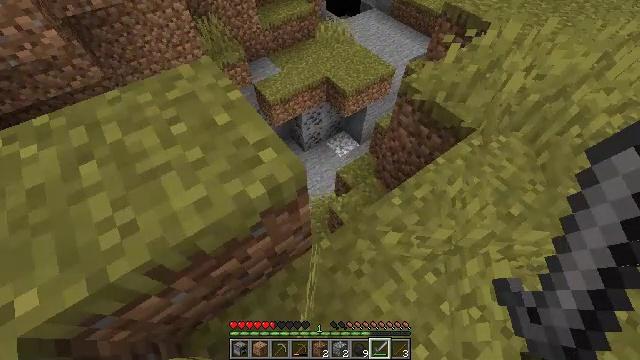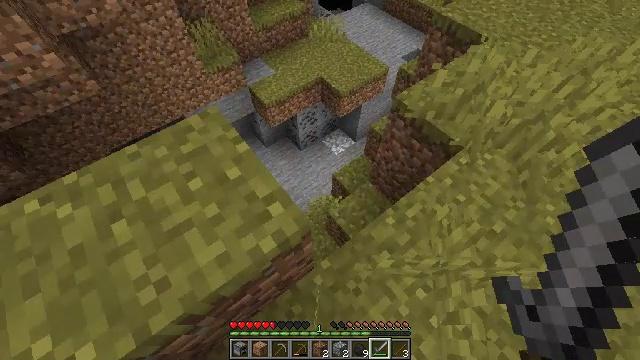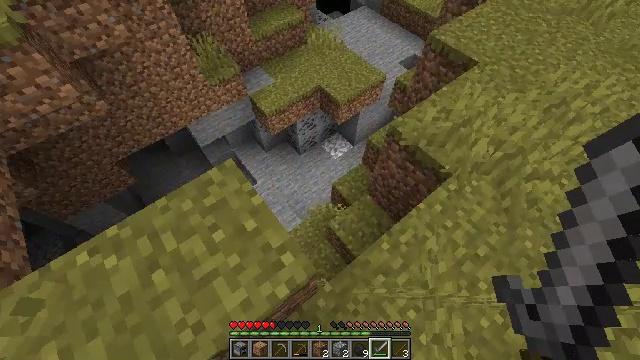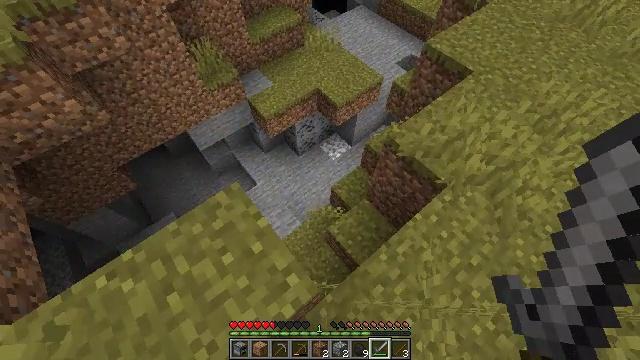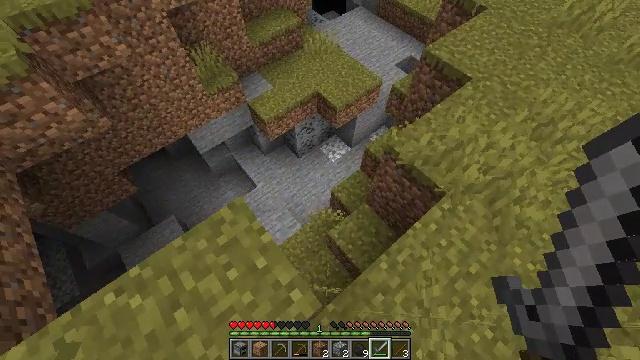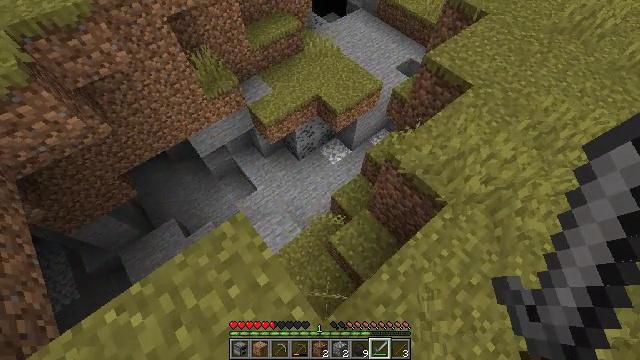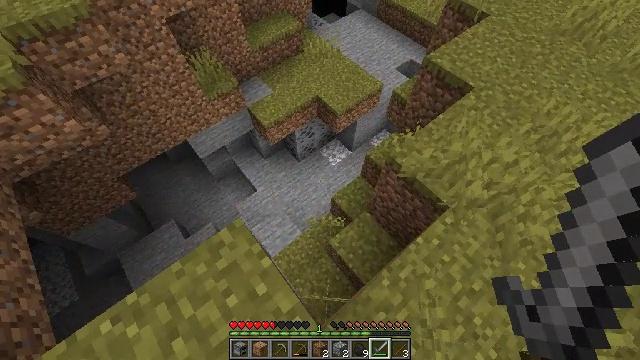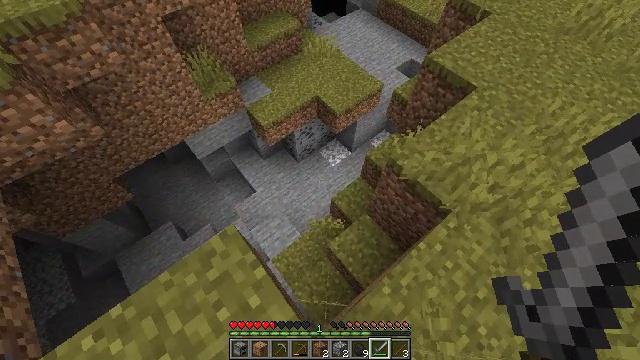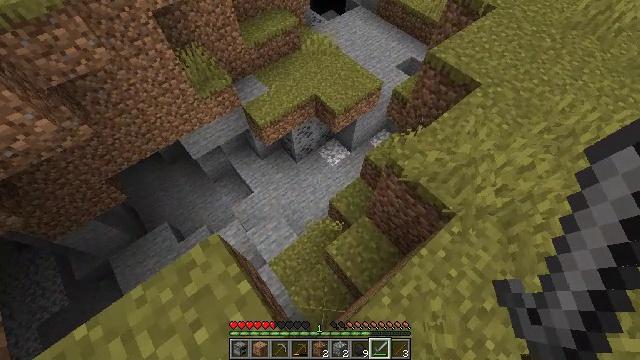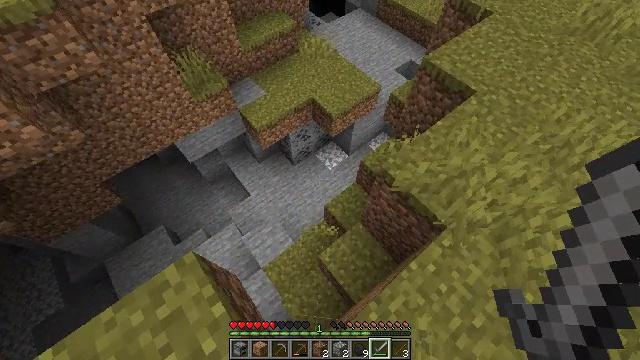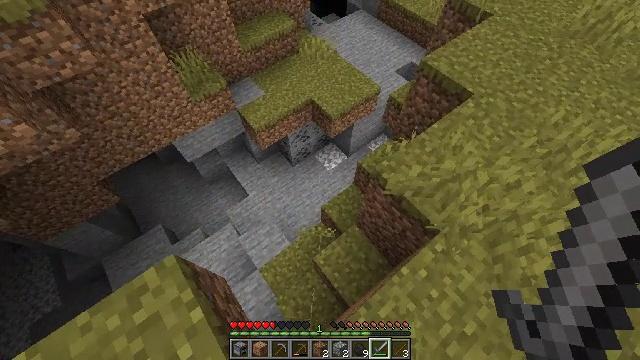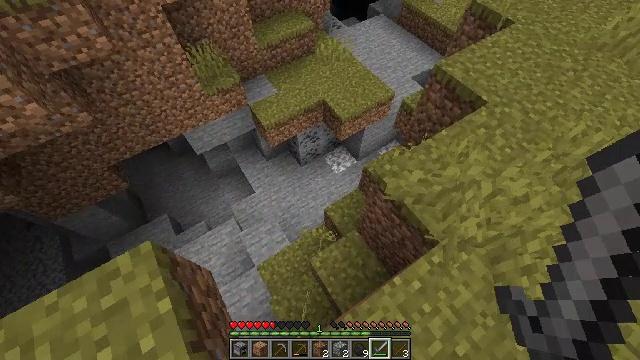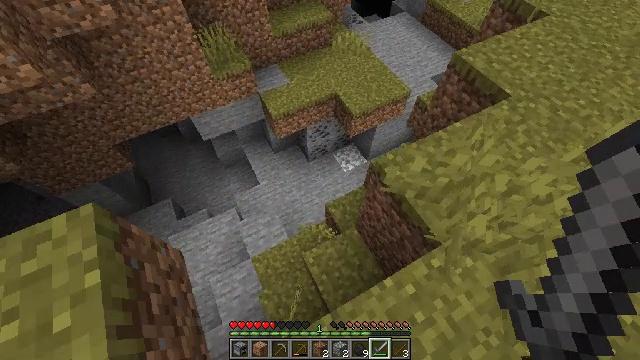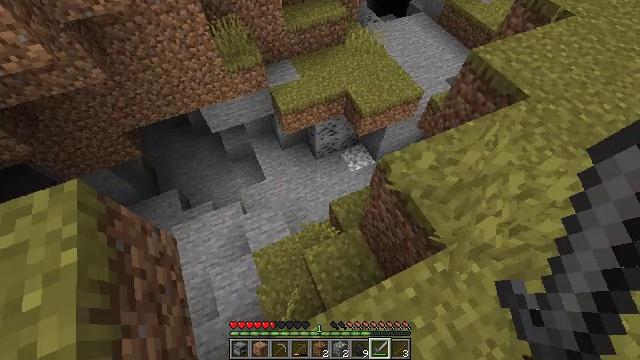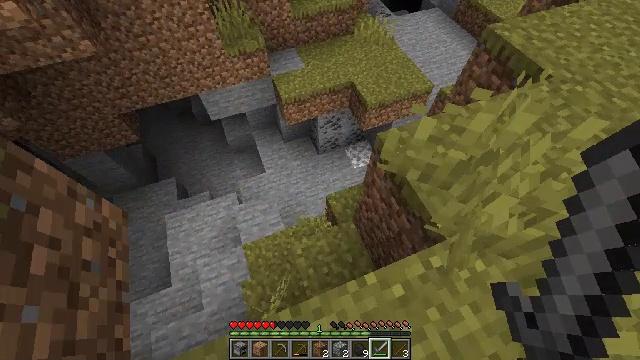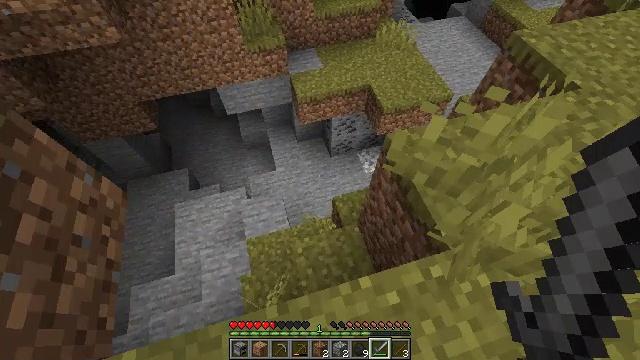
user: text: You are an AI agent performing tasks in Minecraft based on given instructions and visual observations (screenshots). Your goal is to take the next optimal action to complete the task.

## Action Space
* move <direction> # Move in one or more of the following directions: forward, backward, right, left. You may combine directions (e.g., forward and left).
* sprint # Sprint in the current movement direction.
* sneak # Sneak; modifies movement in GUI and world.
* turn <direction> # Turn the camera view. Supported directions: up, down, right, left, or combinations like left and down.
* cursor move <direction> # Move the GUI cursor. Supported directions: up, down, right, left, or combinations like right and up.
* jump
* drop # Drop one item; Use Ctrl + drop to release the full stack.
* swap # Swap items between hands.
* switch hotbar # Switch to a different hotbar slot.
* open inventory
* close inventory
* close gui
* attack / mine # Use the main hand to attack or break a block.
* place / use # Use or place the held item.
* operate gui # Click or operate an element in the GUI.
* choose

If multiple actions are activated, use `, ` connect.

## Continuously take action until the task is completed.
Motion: motion action
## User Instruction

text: Cut down the sugar cane stalks.
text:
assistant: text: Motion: turn right and down
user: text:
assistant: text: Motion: turn down
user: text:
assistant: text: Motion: no_op
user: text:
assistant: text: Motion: no_op
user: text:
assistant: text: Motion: move right
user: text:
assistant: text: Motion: move right
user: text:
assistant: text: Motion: move right
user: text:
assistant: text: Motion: move right
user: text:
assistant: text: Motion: move right
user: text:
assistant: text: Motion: move right
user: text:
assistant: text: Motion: move right, turn left
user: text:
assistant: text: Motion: move right, turn left
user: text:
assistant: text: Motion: move right, turn left
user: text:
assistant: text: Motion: move right, turn left
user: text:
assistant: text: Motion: move right, turn left
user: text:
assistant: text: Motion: move right, turn left
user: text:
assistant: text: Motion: turn left and up
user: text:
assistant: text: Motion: turn left and up
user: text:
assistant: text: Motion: turn left and up
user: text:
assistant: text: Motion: move right, turn left and up
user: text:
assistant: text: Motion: move right, turn left and up
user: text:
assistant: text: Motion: move right, turn left
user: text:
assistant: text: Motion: move right
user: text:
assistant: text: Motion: move right
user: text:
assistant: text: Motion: move right
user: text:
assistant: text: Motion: move right
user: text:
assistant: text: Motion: move right
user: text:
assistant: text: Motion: move right
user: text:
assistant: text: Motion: no_op
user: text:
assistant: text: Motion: no_op